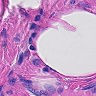
Metastatic tissue present: yes